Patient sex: F
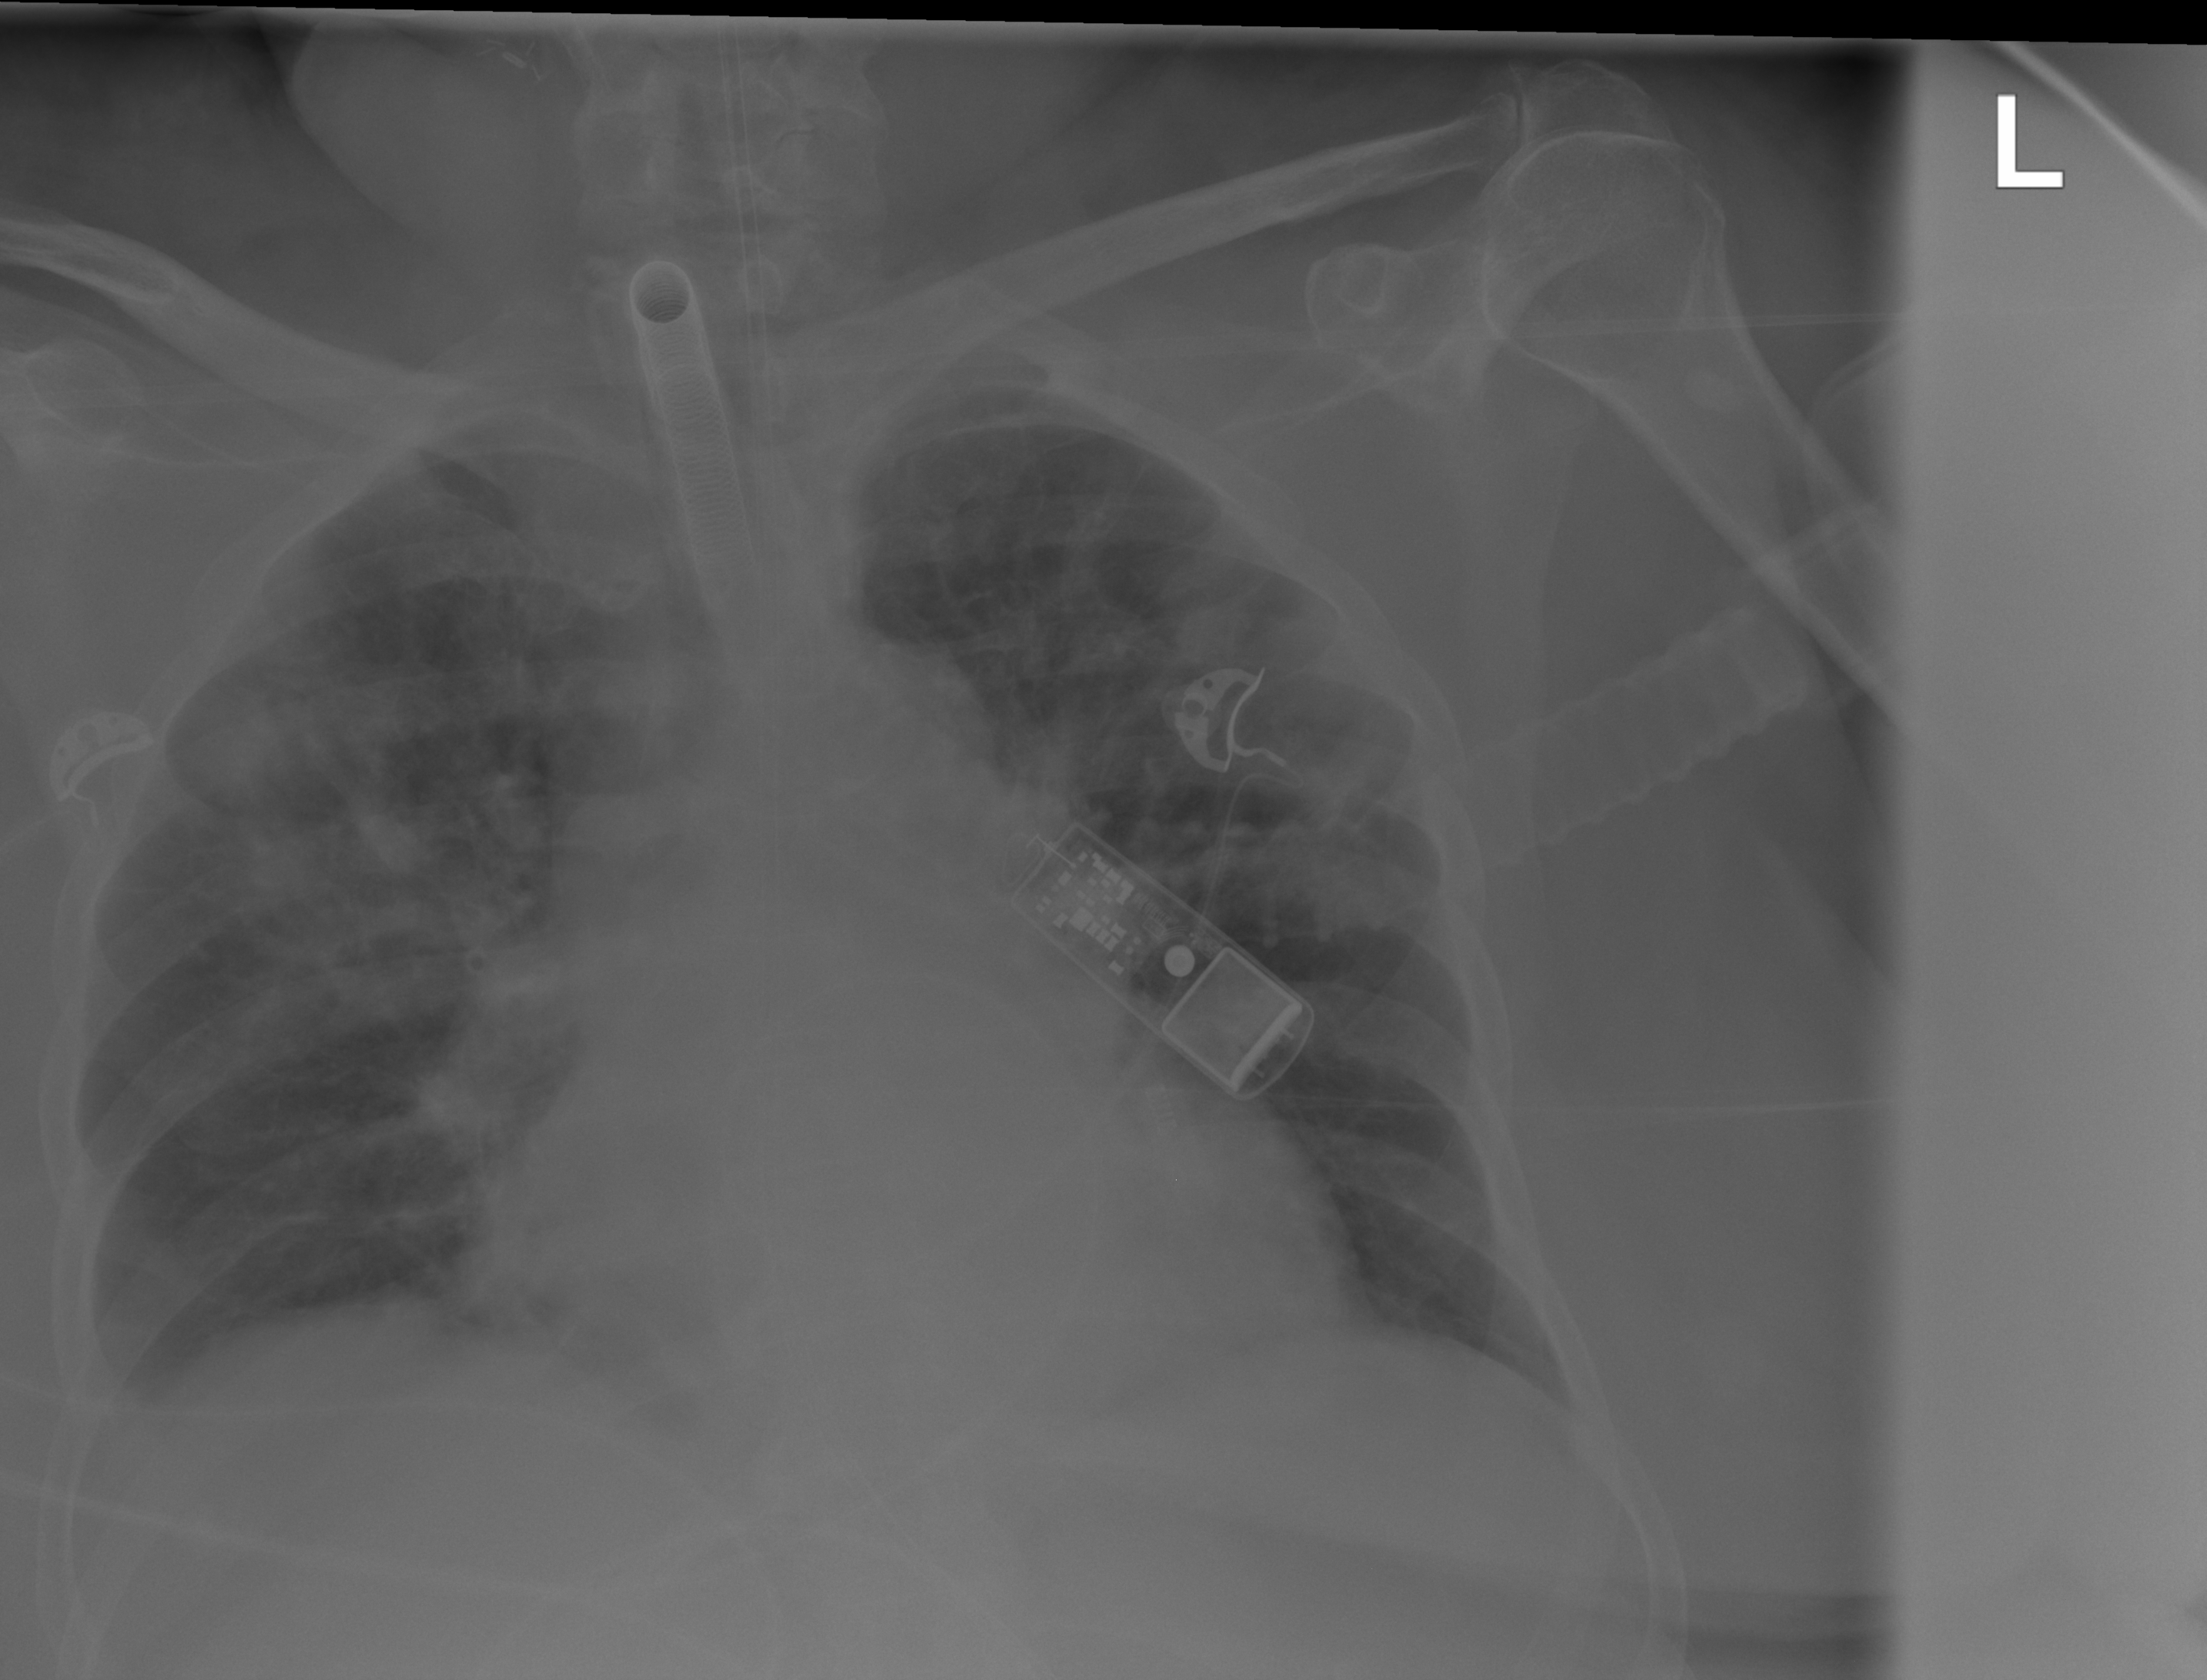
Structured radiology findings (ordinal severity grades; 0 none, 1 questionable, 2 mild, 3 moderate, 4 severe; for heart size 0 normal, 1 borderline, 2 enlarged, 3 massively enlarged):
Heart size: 2
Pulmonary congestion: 2
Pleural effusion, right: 2
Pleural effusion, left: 0
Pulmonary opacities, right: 2
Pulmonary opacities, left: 2
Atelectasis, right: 2
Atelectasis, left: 0